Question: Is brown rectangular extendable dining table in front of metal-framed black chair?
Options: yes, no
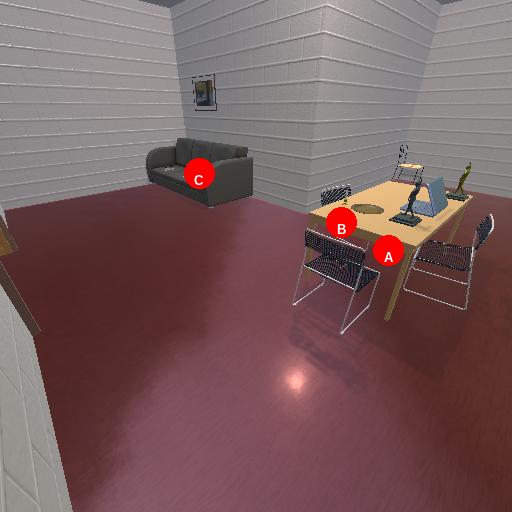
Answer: yes